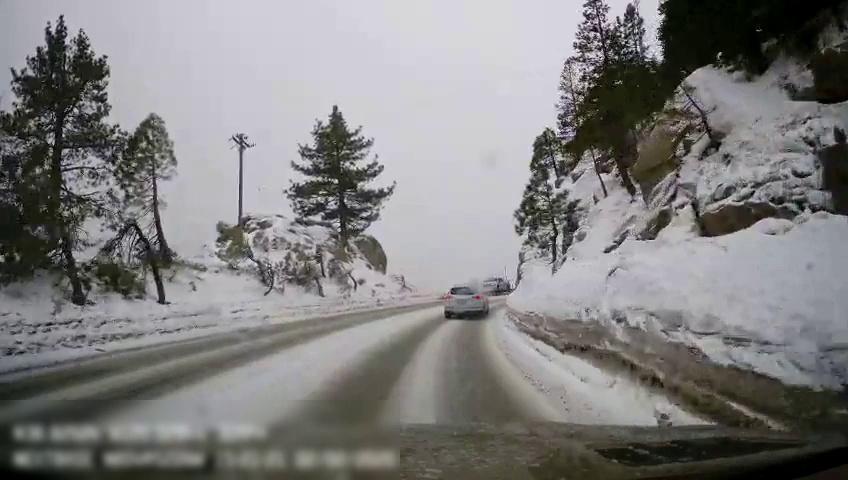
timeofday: Day
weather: Snowy
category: Drivable Space
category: Vehicles | SUV
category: Vehicles | Truck